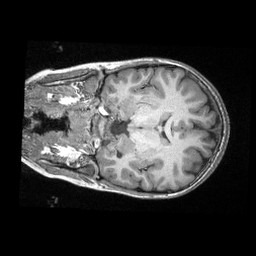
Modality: T1w
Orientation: coronal
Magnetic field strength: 3 T